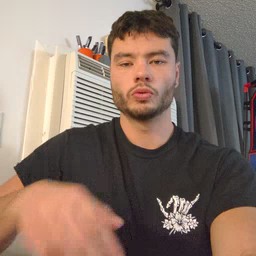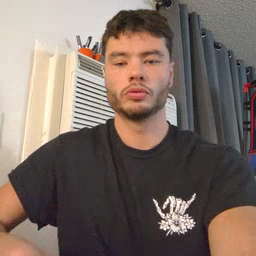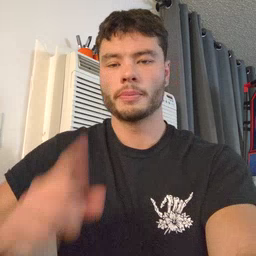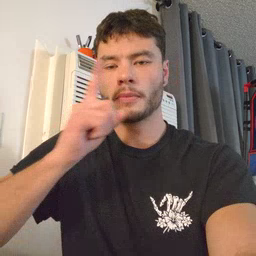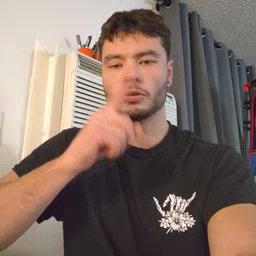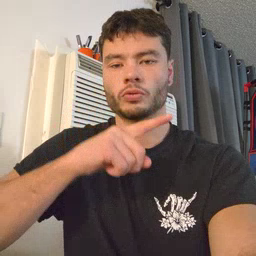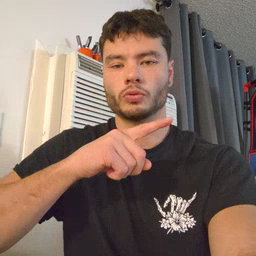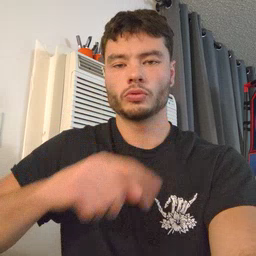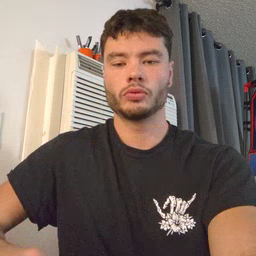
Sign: mouse